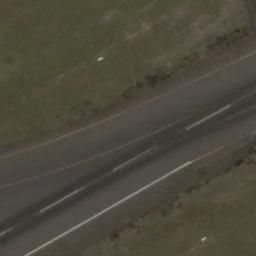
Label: runway